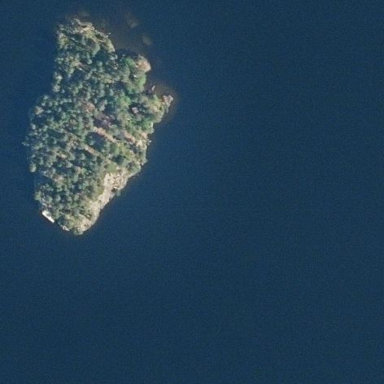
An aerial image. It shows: Island.